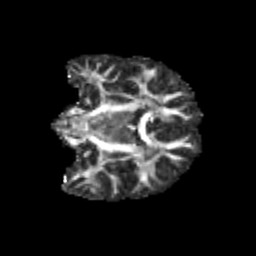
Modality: FA
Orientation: coronal
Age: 12
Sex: female
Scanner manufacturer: siemens
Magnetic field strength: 3 T
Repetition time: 3.8 s
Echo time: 0.07 s